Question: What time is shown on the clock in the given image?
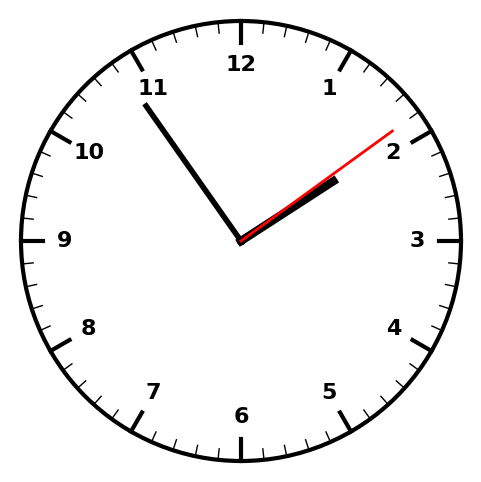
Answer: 01:54:09